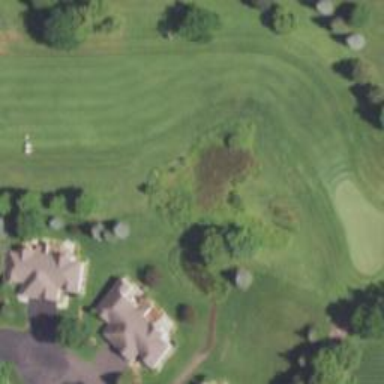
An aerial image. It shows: View of golf hole.